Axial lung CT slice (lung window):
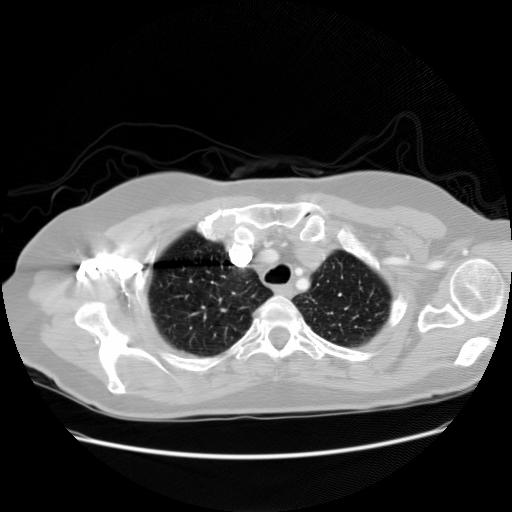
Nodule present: no